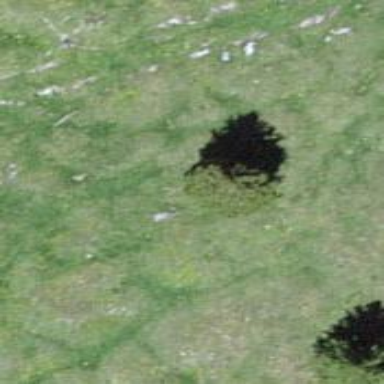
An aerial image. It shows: Needle-leaved tree in nature.